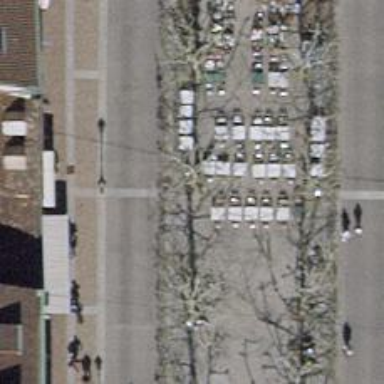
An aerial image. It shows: Avenue of trees.